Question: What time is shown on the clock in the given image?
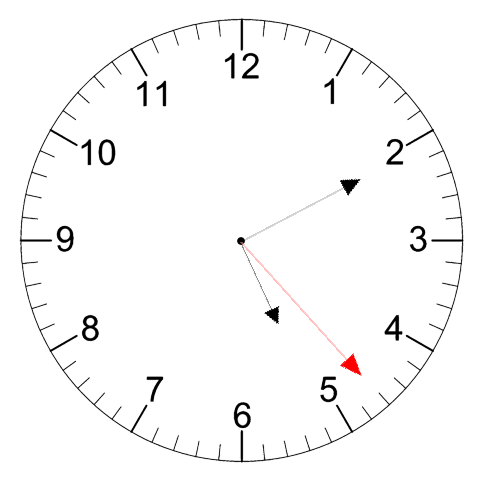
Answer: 05:10:23